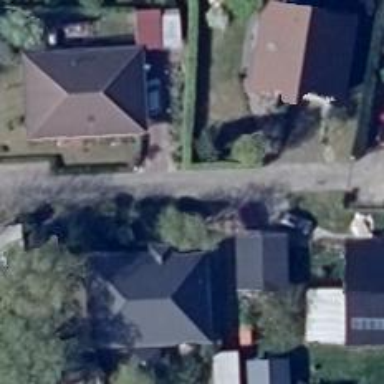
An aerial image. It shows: Alleyway designated as service road.